Question: i have UIViewController Embedded into UINavigationController
In Xcode 6.1 Storyboard, i dragged a custom UIToolBar onto UIView's bottomside
i dragged an UIBarButtonItem onto right side of the custom UIToolBar.
By Ctrl+Drag , i linked UIBarButtonItem to an (IBAction)clickedSave:(UIBarButtonItem *)sender method.
When i hover onto plus sign next to method, it emphasizes UIBarButtonItem.
And Vice versa. Looks like they are linked.
in simulator 5(8.1) , IBAction works
in simulator 5(7.1) , IBAction works not !
i read lots of comments to do it programatically .
OK. i'll try it even tough some other people mentioning programmatic approach not working either.
Later, somehow, for test purposes, i managed to think of dragging another UIBarButtonItem onto UINavigationController's UINavigationItem this time.
I ctrl+Dragged this new UIBarButtonItem to the same IBAction method.
When hovering over IBAction method's plus sign next to it, this time it emphasizes both UIBarButtonItems of custom UIToolbar's and UINavigationController's UINavigationItem's.
Looks like they are both linked.
NavigationControllers UIBarButtonItem works and calls IBAction method on 7.1
Custom UIToolBar's UIBarButtonItem not works on 7.1.
i also have a UITapGestureRecognizer for rootview to let keyboard dismissed when clicked elsewhere rather than UITextFields on root UIView, generated on ViewDidLoad . May it be something about that ?
Does UIBarButtonItem Touch IbAction ever works on xCode 6.1 - Simulator 5(7.1) ?
Do we have to do something specific for 7.1 ?
Why is UIBarButtonItem of NavigationController working while UIBarButtonItem on custom UIToolBar is not working ?
Here is an image. both UIBarButtonItems created in a similiar fashion.
Dragged on to IB. Then by Ctrl+Drag , they have been linked to method
Top one is the UINavigationController's UIBarButtonItem
Bottom one is the custom UIToolBar's UIBarButtonItem.
Bottom one not working on 7.1

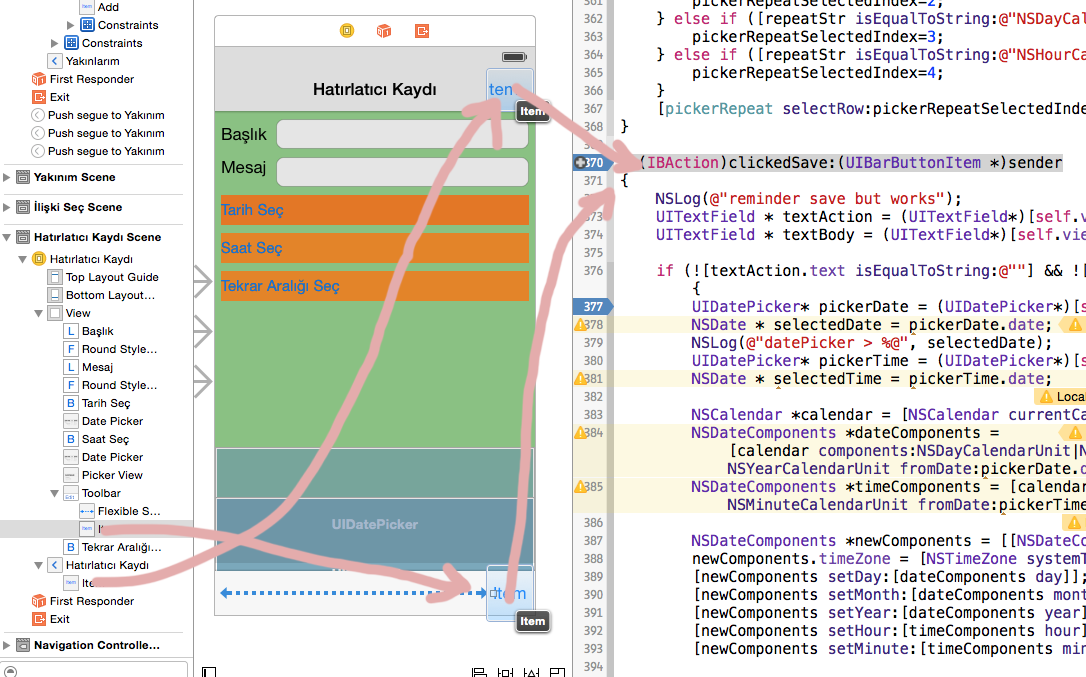
Answer: i think i found the solution.
For a long time, i tried lots of useless stuff.
Adding selectors programatically , bla bla bla
i also had an UITapGestureRecognizer added on viewDidLoad in order to dismiss keypad.
it was not letting gestures to reach UIView.
Not to UIBarButtonItem Click Event and many more
Not to UITableViewCell Select Event.
This solved my problem:
All of a sudden
UITableViewCell Select started to work
UIBarButtonItem Click event started to work.
My problem was occurring only (7.1)
Not in (8.1)